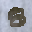
Label: 8